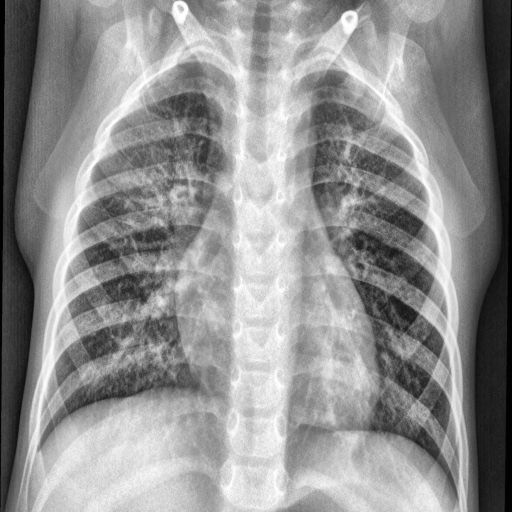
Finding: PNEUMONIA